Question: I'm based in the UK, and my computer always shows a UK date format (dd/mm/yyyy).
My WPF project is, for some reason converting my DateTime format to US type. This occurs on my work machine and home machine.
I've been able to replicate the issue very simply
'''
<Window x:Class="TimeIssues.MainWindow"
xmlns="http://schemas.microsoft.com/winfx/2006/xaml/presentation"
xmlns:x="http://schemas.microsoft.com/winfx/2006/xaml"
Title="MainWindow" Height="350" Width="525">
<Grid>
<TextBlock Text="{Binding MyTime}"></TextBlock> <!-- the value is 1/28/2014 10:15:37 (note it is M/dd/yyyy....)
</Grid>
</Window>
'''
And in the code behind, simply
'''
public partial class MainWindow : Window
{
public MainWindow()
{
SetMyTime("28/01/2014 10:15:37"); //note, this is dd/MM/yyyy .... format
this.DataContext = this;
InitializeComponent();
}
private void SetMyTime(string dateTime)
{
DateTime dt;
DateTime.TryParseExact(dateTime, "dd/MM/yyyy HH:mm:ss", CultureInfo.InvariantCulture, DateTimeStyles.None, out dt);
MyTime = dt; // the value is expected, showing 28/01/2014 10:15:37
}
public DateTime MyTime { get; set; }
}
'''
Just to confirm that this isn't an IT issue (or so I think), my PC is set for UK (and the Location is also set to UK as is the Current language for non-unicode programs)

I have read <URL> as that question is about setting the format when the format is known.
If I update my MyTime from 'DateTime' to a 'string', then the result is expected (UK format)! The issue is WPF changes the format when the type is DateTime which is not desired!
My issue is 2 fold -
1. I won't know the format the user needs (my software is distributed world wide).
2. WPF appears to change the format incorrectly any way!
How do I tell WPF to use the user's locale settings? Is there any way to read the OS settings (as per the screen shot above)?
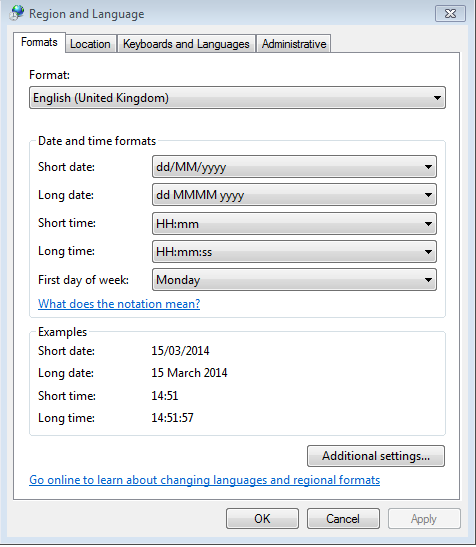
Answer: 'CultureInfo' which in your case will be set to 'en-US'. You need to set it to 'en-GB' like this:
'''
Thread.CurrentThread.CurrentCulture = CultureInfo.GetCultureInfo("en-GB");
'''
But when you set this you will see, XAML doesn't pick this. For XAML to pick it you have to override 'FrameworkElement.LanguageProperty' metadata.
Override 'OnStartup()' method in your 'App.xaml.cs' and place this code there and you are good to go:
'''
protected override void OnStartup(StartupEventArgs e)
{
base.OnStartup(e);
Thread.CurrentThread.CurrentUICulture = CultureInfo.GetCultureInfo("en-GB");
Thread.CurrentThread.CurrentCulture = CultureInfo.GetCultureInfo("en-GB");
FrameworkElement.LanguageProperty.OverrideMetadata(
typeof(FrameworkElement),
new FrameworkPropertyMetadata(
XmlLanguage.GetLanguage(CultureInfo.CurrentCulture.IetfLanguageTag)));
}
'''
---
> Is there any way to read the OS settings (as per the screen shot
above)?
In case you want to pick 'CultureInfo' based on the format selected for system, you can do that as well by getting LCID for OS. This is how you do it:
'''
[DllImport("kernel32.dll")]
private static extern int GetUserDefaultLCID();
protected override void OnStartup(StartupEventArgs e)
{
base.OnStartup(e);
int machineLCID = GetUserDefaultLCID();
CultureInfo machineCultureInfo = CultureInfo.GetCultureInfo(machineLCID);
Thread.CurrentThread.CurrentUICulture = machineCultureInfo;
Thread.CurrentThread.CurrentCulture = machineCultureInfo;
FrameworkElement.LanguageProperty.OverrideMetadata(
typeof(FrameworkElement),
new FrameworkPropertyMetadata(
XmlLanguage.GetLanguage(CultureInfo.CurrentCulture.IetfLanguageTag)));
}
'''